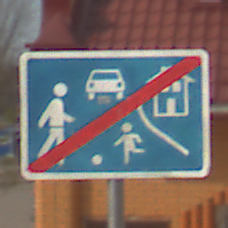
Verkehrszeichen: EndeVerkehrsberuhigterBereich
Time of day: MorningAfternoon
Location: Outdoor (Urban)
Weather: PartlyCloudy
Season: NotSpecified
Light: Natural